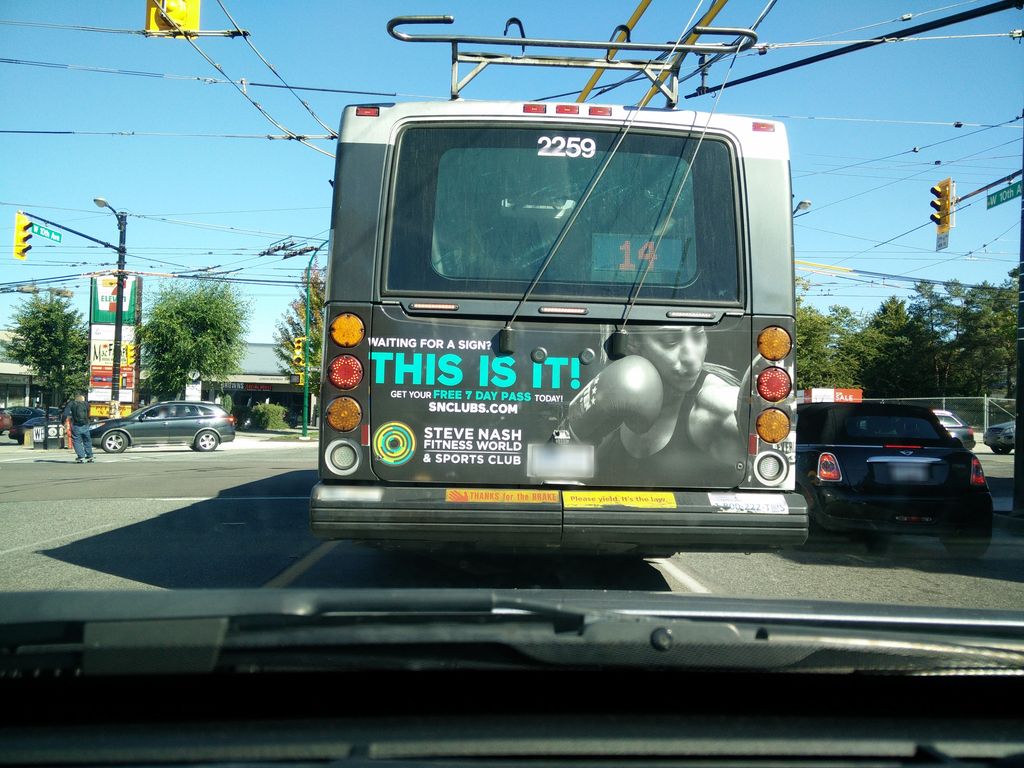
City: vancouver